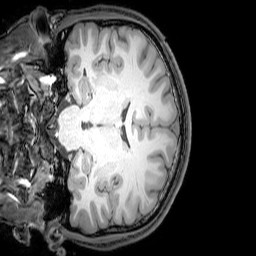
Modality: T1w
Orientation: coronal
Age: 22
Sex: male
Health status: healthy
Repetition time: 0.081 s
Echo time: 0.037 s